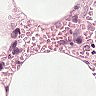
Metastatic tissue present: no